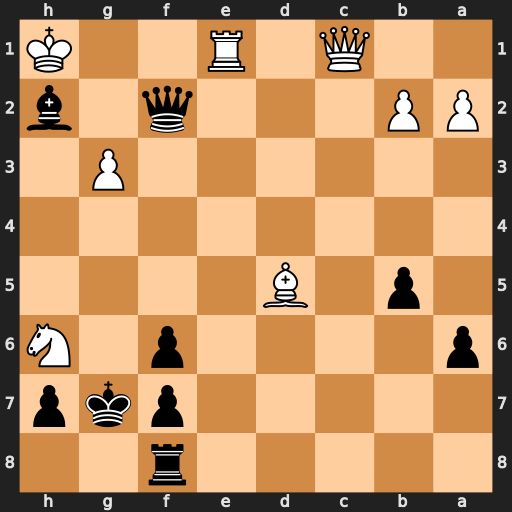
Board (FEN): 5r2/5pkp/p4p1N/1p1B4/8/6P1/PP3q1b/2Q1R2K
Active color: b
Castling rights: -
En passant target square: -
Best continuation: Bxg3 Ng4 Qxe1+ Qxe1 Bxe1